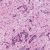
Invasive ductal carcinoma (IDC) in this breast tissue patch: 1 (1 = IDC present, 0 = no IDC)